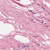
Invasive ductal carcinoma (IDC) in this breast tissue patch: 0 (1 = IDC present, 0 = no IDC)